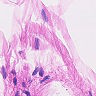
Metastatic tissue present: no